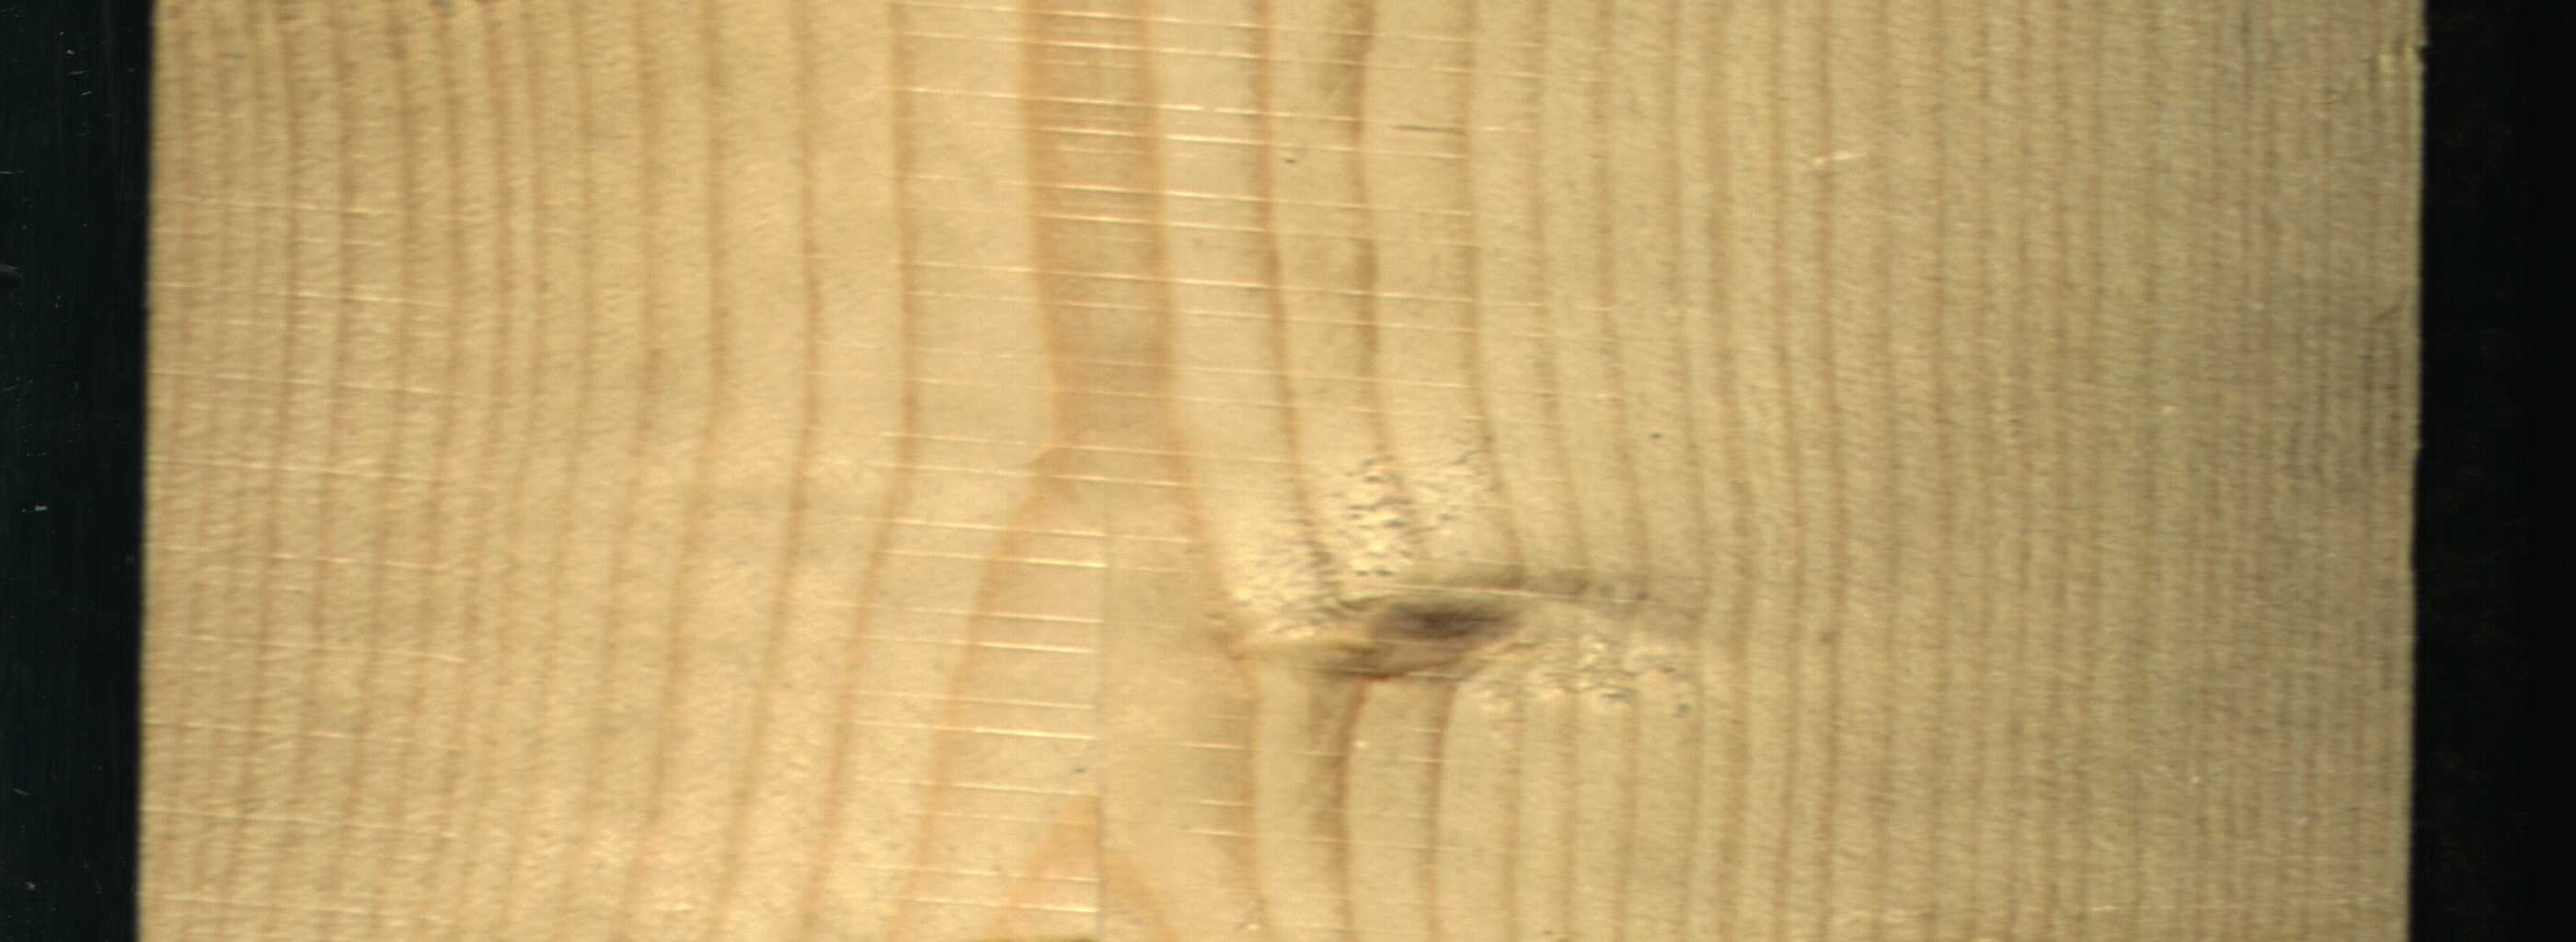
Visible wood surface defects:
Live_Knot